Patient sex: M
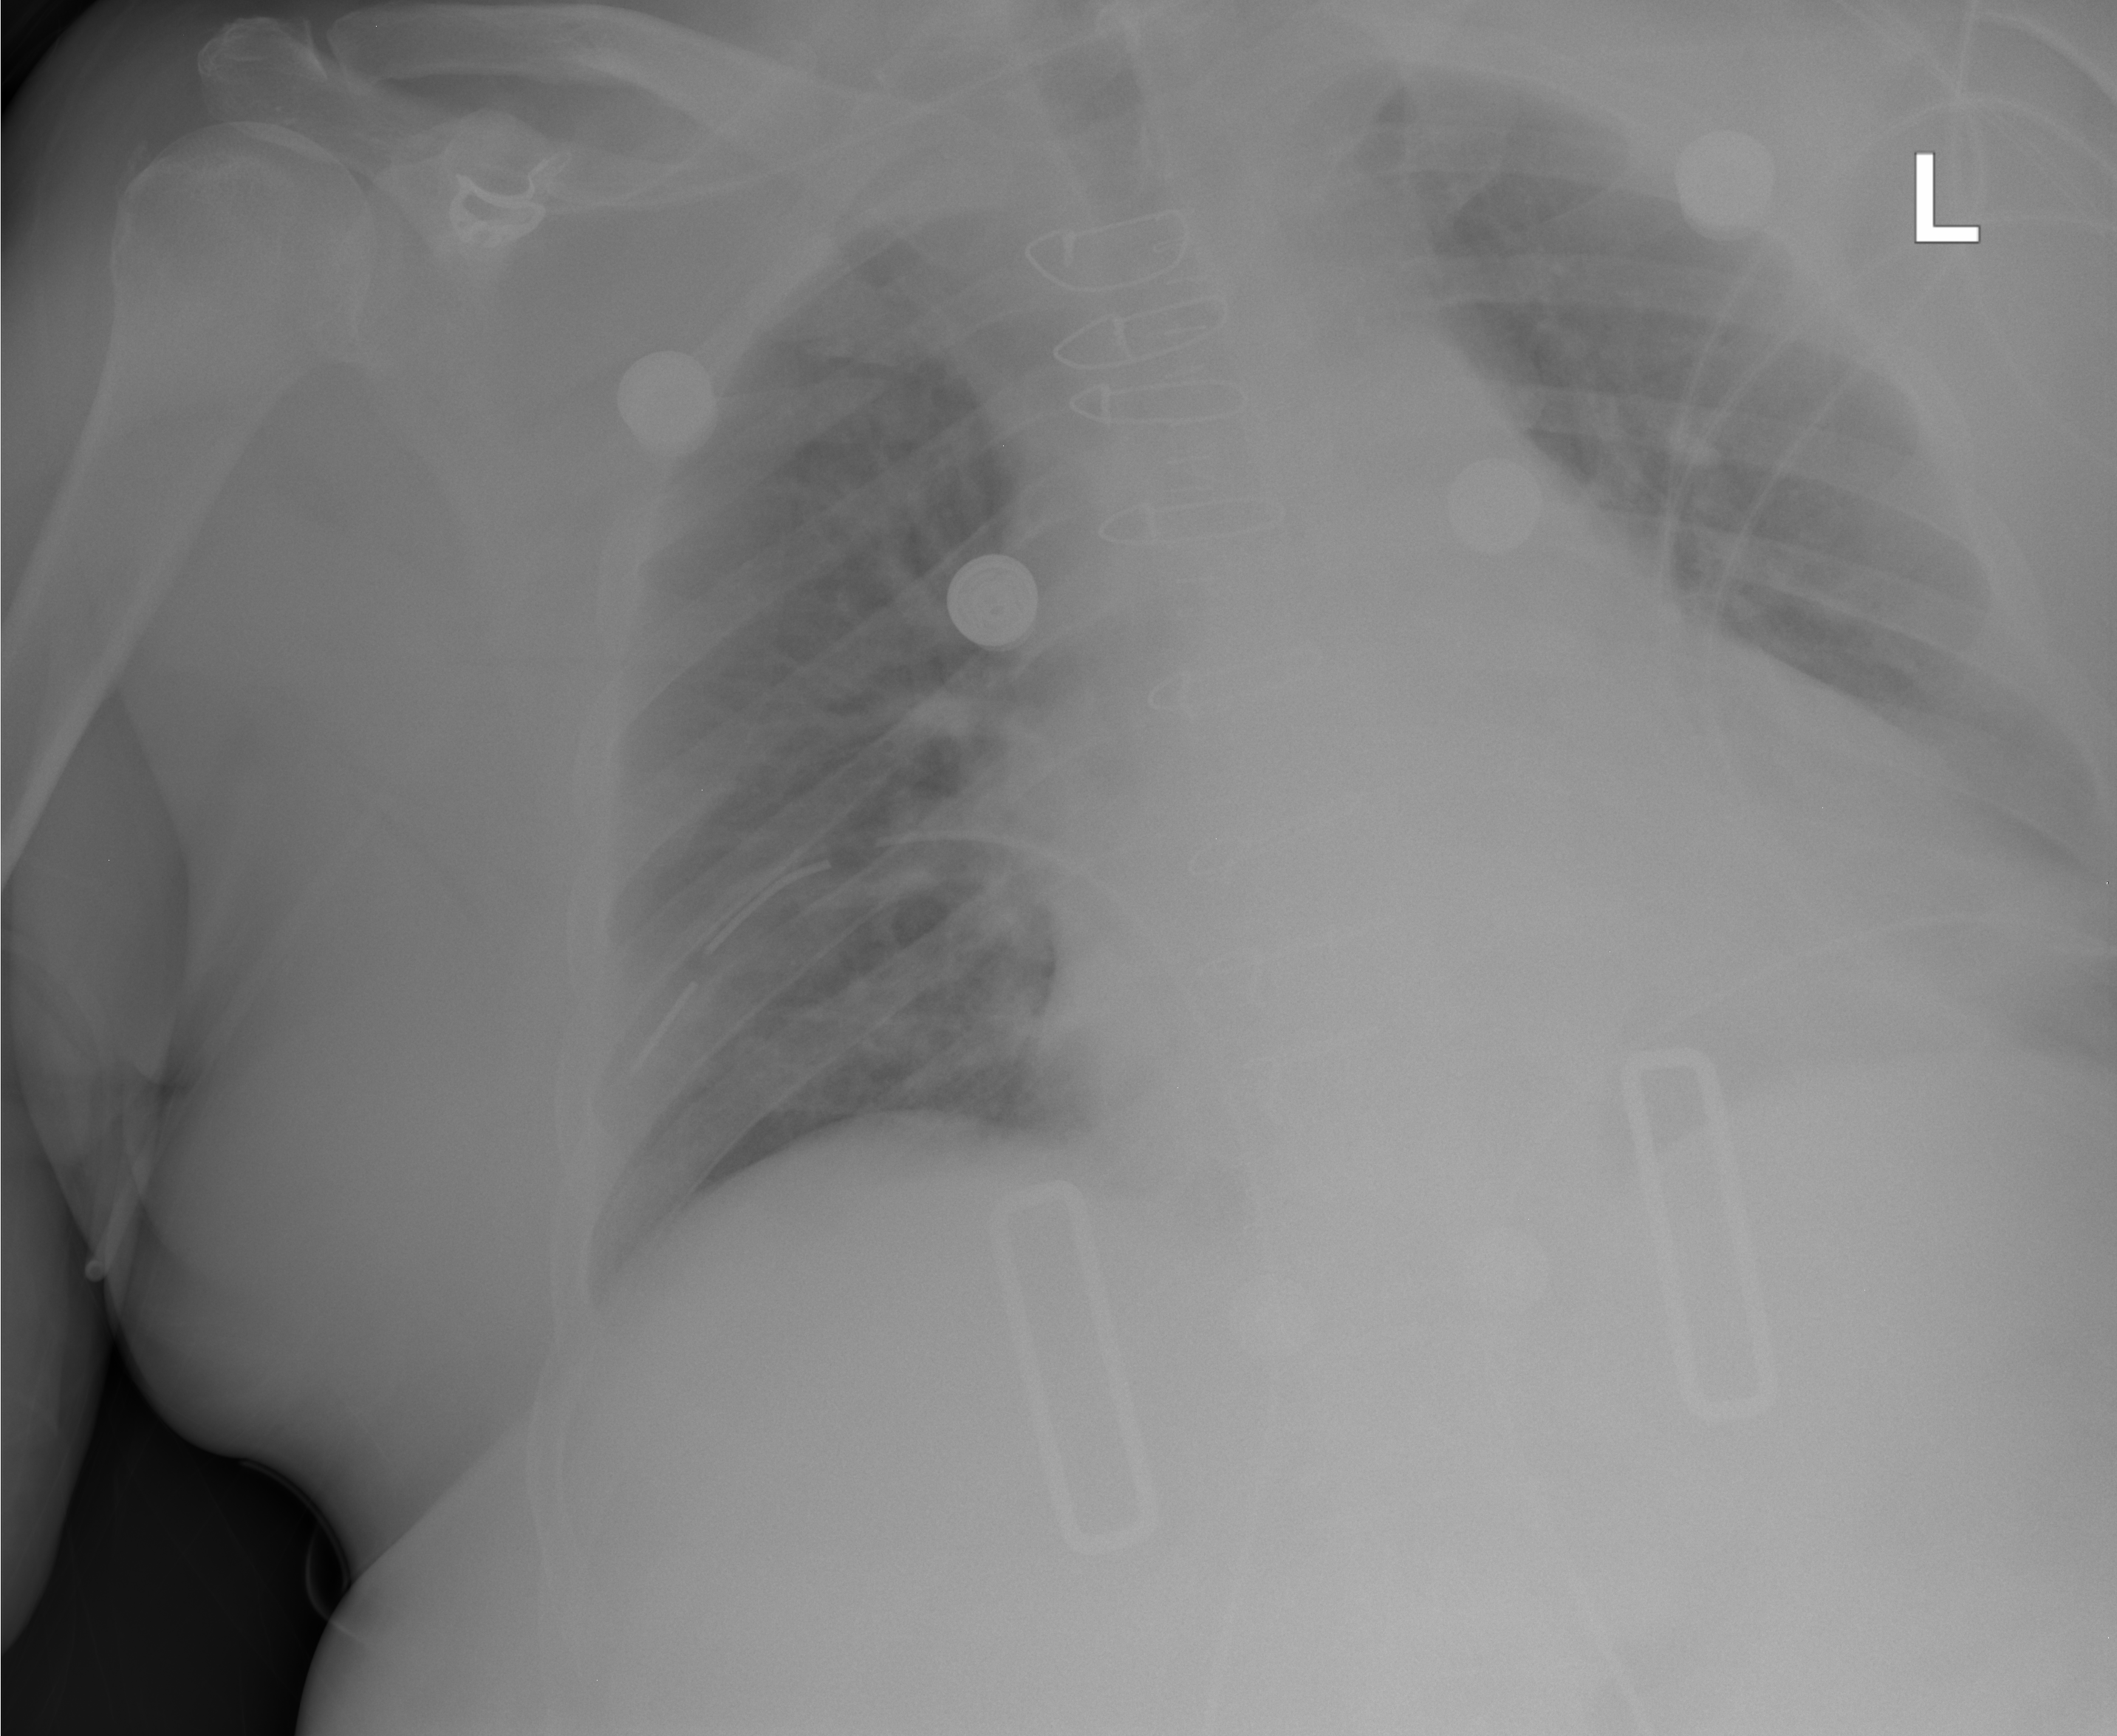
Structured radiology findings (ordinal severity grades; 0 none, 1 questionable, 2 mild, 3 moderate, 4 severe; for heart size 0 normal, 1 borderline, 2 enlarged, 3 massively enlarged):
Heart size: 2
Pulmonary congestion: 2
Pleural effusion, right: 1
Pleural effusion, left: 2
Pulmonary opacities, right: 0
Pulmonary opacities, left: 0
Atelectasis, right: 0
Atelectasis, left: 0